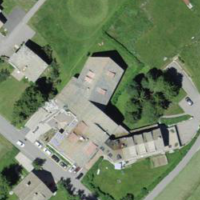
EUNIS habitat code: 55
Species observed at this site:
Arnica montana